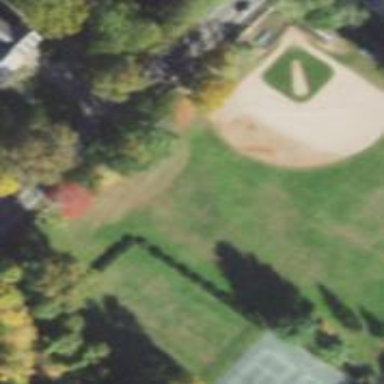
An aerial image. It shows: Baseball pitch for leisure land activities.